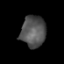
Tissue: prostate
Cell type: Epithelial cells
Senescence score: 0.356
Nuclear area (px): 764
Mean DAPI intensity: 83.602